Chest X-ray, PA view. Patient: 31 years old, sex M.
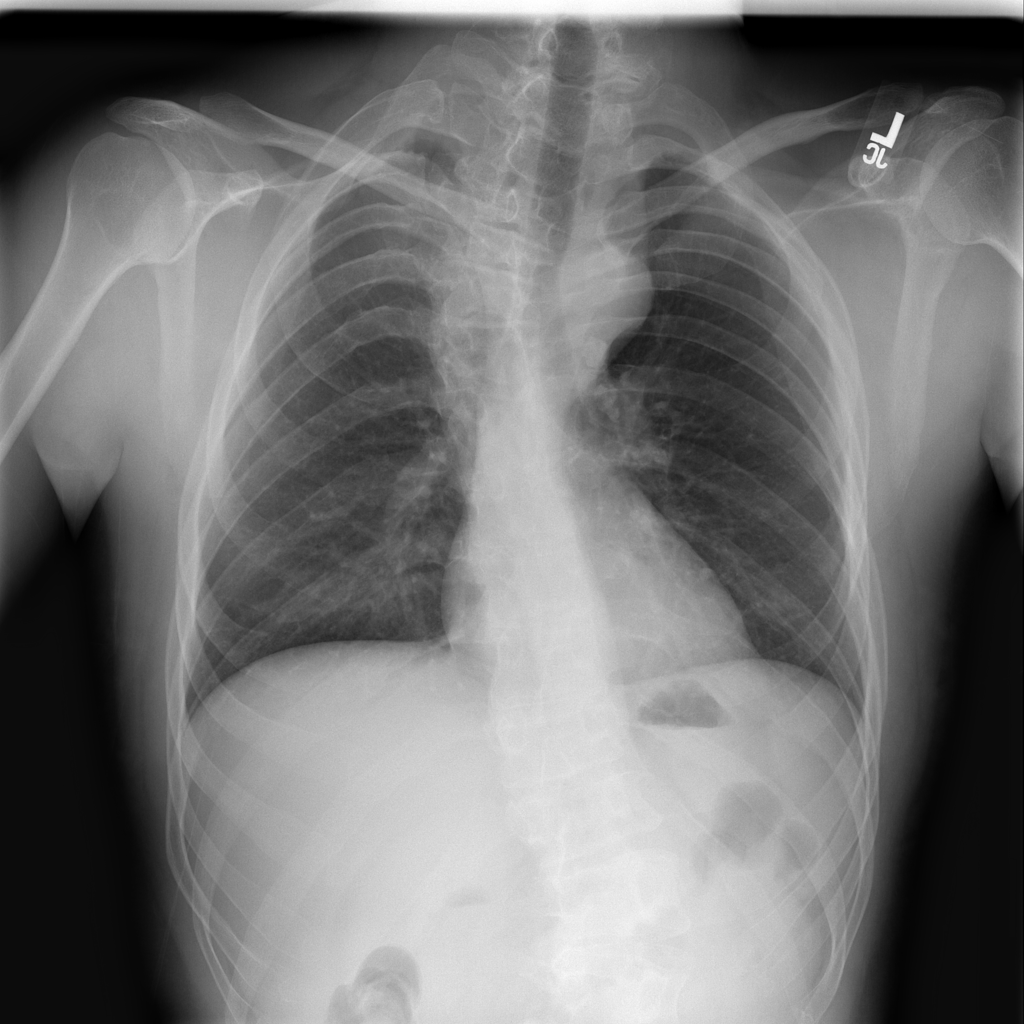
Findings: No Finding